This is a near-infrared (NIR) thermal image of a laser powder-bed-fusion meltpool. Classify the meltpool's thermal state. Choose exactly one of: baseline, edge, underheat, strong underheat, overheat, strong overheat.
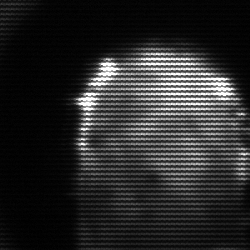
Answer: baseline